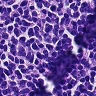
Metastatic tissue present: no